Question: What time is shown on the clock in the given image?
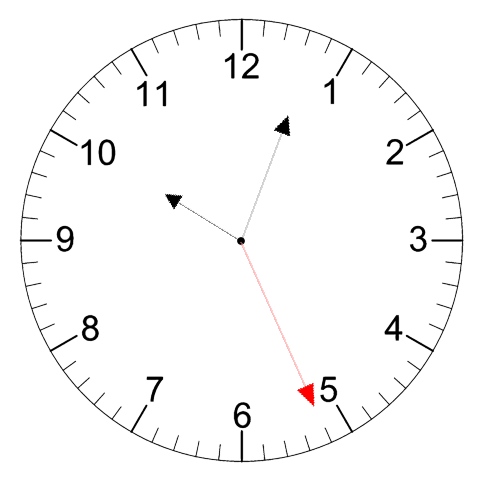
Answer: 10:03:26